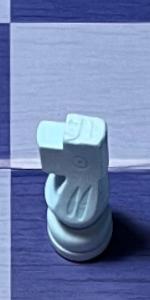
Label: Knight_White